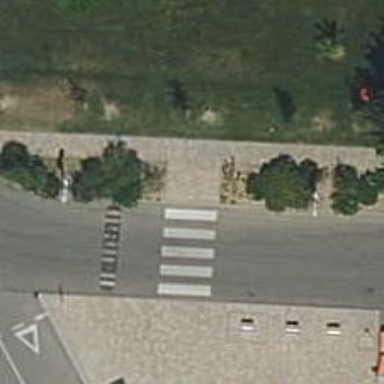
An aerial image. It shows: Uncontrolled crossing on the road.